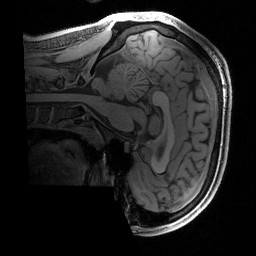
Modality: T1w
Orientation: sagittal